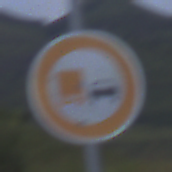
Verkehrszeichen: UeberholverbotKraftfahrzeuge
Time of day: SunriseSunset
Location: Outdoor (Nature)
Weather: PartlyCloudy
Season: NotSpecified
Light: Natural